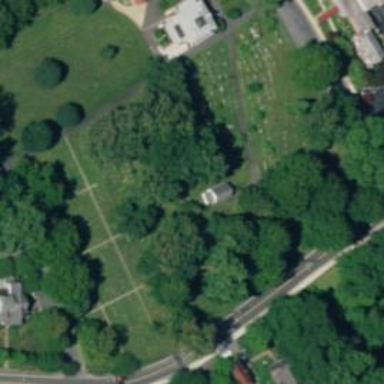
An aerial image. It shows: Cemetery.